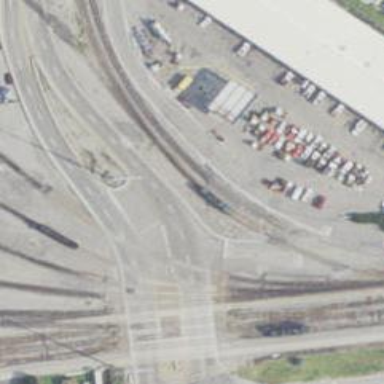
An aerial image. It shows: Railway yard.